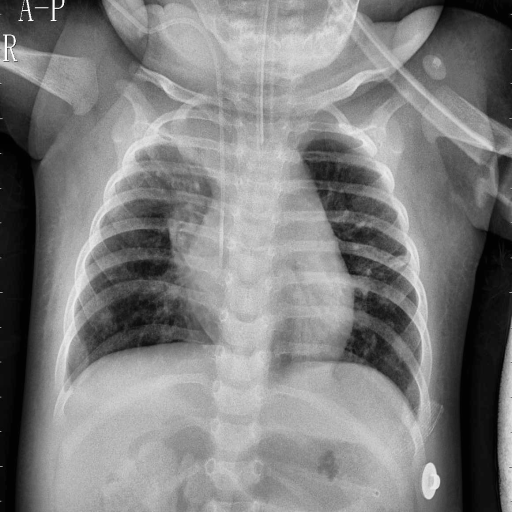
Finding: PNEUMONIA